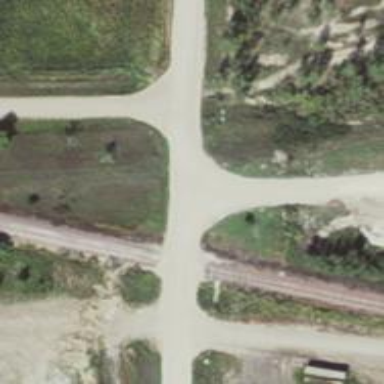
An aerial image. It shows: Abandoned railway.